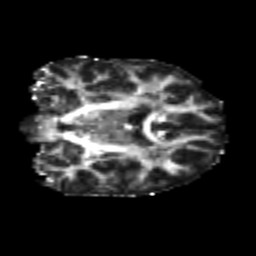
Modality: FA
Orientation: coronal
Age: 22
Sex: male
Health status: healthy
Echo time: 0.074 s